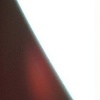
Label: sunburn